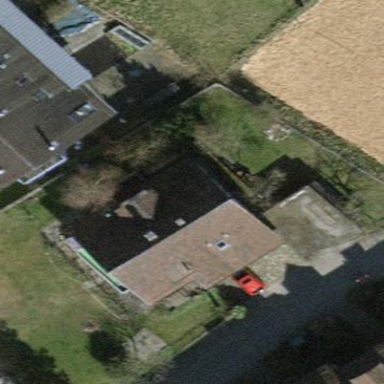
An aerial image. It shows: Pitched roof building.